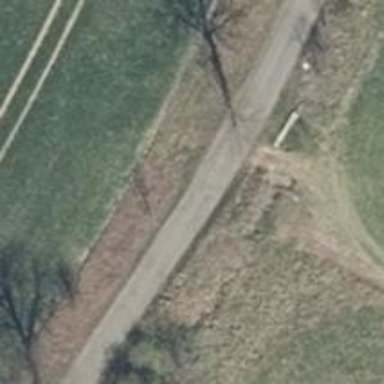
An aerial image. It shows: Unclassified road with asphalt surface.